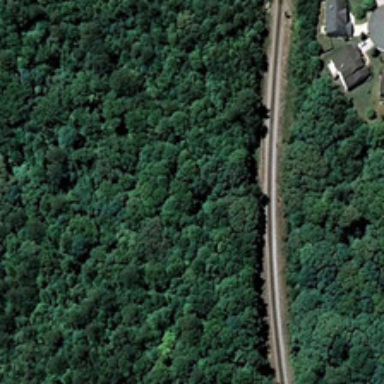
A road is through a forest near several buildings .